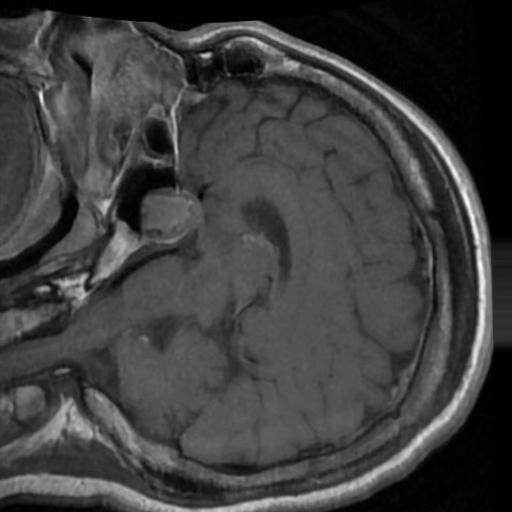
Label: brain_tumor